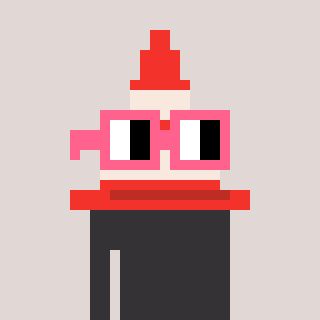
a pixel art character with square pink glasses, a cone-shaped head and a grayscale-colored body on a warm background